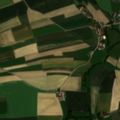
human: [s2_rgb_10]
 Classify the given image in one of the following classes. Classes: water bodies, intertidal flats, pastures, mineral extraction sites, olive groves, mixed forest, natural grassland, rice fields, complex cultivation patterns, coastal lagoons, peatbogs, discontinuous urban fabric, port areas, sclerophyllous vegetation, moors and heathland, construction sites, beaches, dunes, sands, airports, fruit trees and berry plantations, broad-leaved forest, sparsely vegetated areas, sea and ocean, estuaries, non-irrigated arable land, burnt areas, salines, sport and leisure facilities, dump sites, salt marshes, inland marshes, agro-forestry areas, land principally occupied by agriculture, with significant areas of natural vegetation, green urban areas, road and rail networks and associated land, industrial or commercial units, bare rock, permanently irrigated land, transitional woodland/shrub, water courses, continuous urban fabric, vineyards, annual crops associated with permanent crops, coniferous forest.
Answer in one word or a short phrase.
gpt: discontinuous urban fabric, non-irrigated arable land, land principally occupied by agriculture, with significant areas of natural vegetation